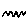
Label: zigzag